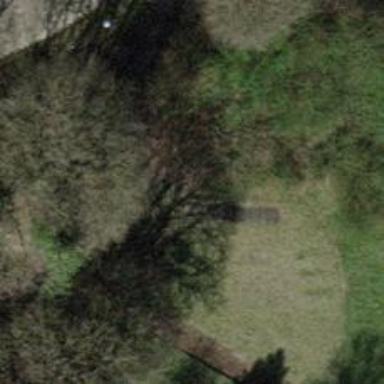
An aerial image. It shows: Disc golf basket.